Aerial crown-view tile of a tropical tree (Barro Colorado Island, Panama), acquired 20240716:
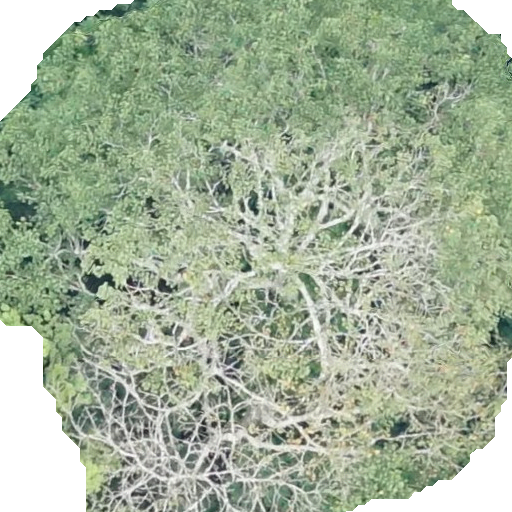
Species: Sterculia apetala
GBIF accepted scientific name: Sterculia apetala
Crown area: 422.29 m²